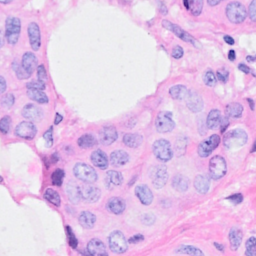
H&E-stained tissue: Breast